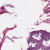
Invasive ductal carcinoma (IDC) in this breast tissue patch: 0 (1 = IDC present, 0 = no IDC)